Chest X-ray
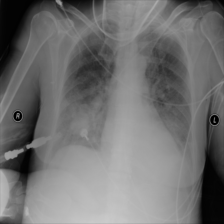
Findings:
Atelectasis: negative
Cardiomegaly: negative
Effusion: negative
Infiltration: negative
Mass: negative
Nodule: negative
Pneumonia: negative
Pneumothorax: negative
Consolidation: negative
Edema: negative
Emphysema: negative
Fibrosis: negative
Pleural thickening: negative
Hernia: negative